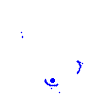
Particle: electron